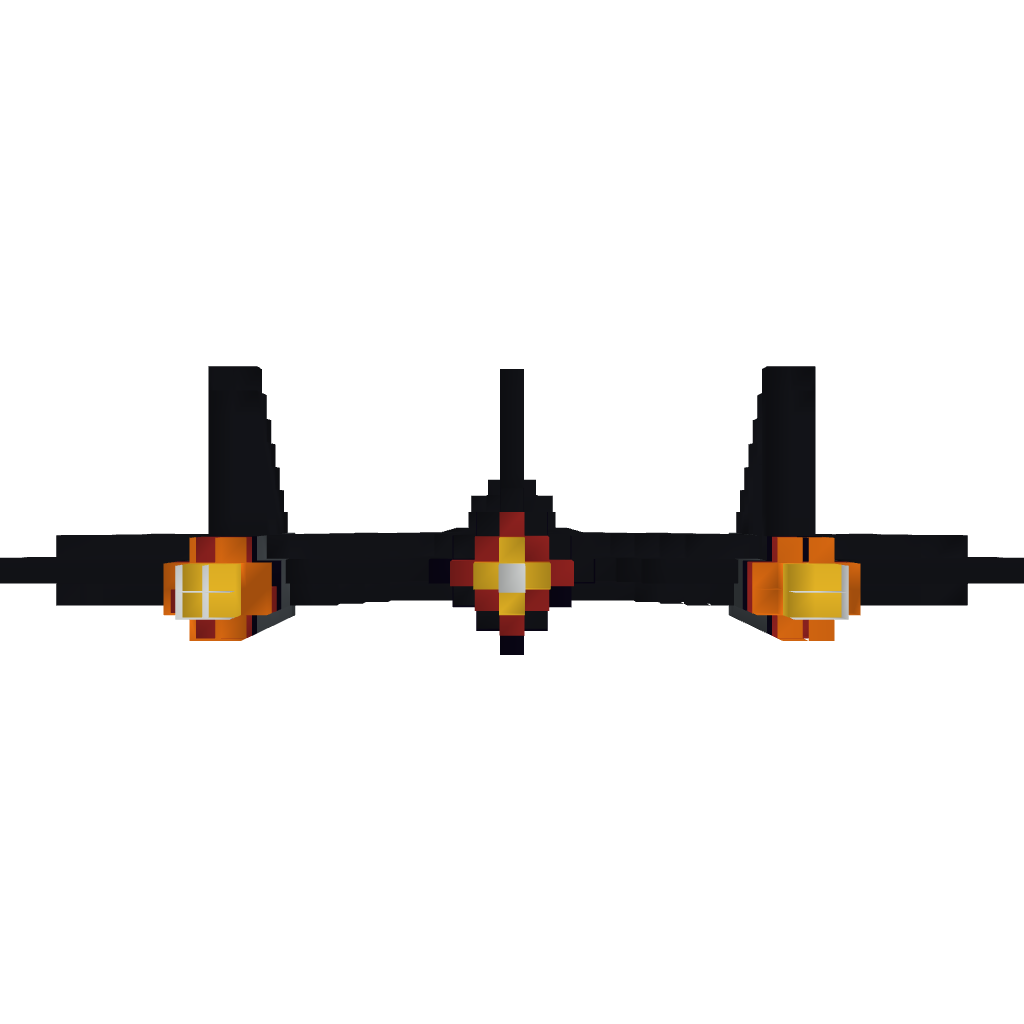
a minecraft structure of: Blackbird Aircraft